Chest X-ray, PA view. Patient: 49 years old, sex F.
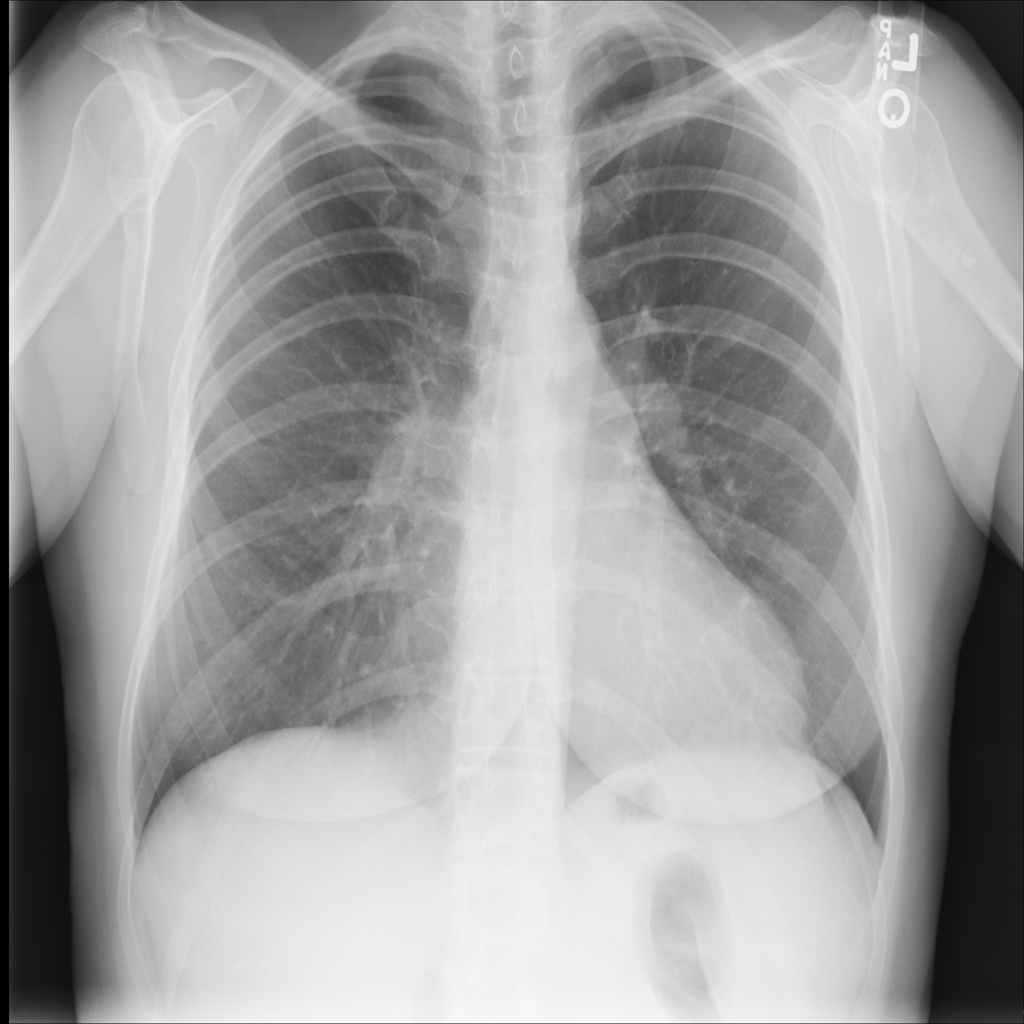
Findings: No Finding